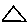
Label: triangle